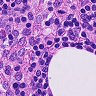
Metastatic tissue present: no